Interaction volume radius: 5 \u00c5
Interaction volume height: 10 \u00c5
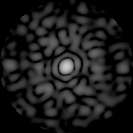
Disorder parameter: 0.8085